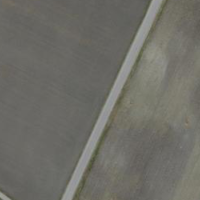
EUNIS habitat code: 25
Species observed at this site:
Fagopyrum esculentum